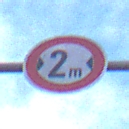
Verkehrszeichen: TatsaechlicheBreite2
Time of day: SunriseSunset
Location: Outdoor (Suburban)
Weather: PartlyCloudy
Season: NotSpecified
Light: Natural